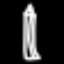
Label: pencil